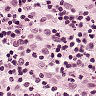
Metastatic tissue present: no